如图，在 $\triangle ACB$ 中，$\angle ACB = 90^\circ$，$\triangle ABC$ 的角平分线 $AD$、$BE$ 相交于点 $P$，过 $P$ 作 $PF \perp AD$ 交 $BC$ 的延长线于点 $F$，交 $AC$ 于点 $H$. 有下列结论：\textcircled{1} $\angle APB = 135^\circ$；\textcircled{2} $\triangle ABP \cong \triangle FBP$；\textcircled{3} $\angle AHP = \angle ABC$；\textcircled{4} $AH + BD = AB$；其中正确的个数是（ ）

A. 1个 \quad B. 2个 \quad C. 3个 \quad D. 4个
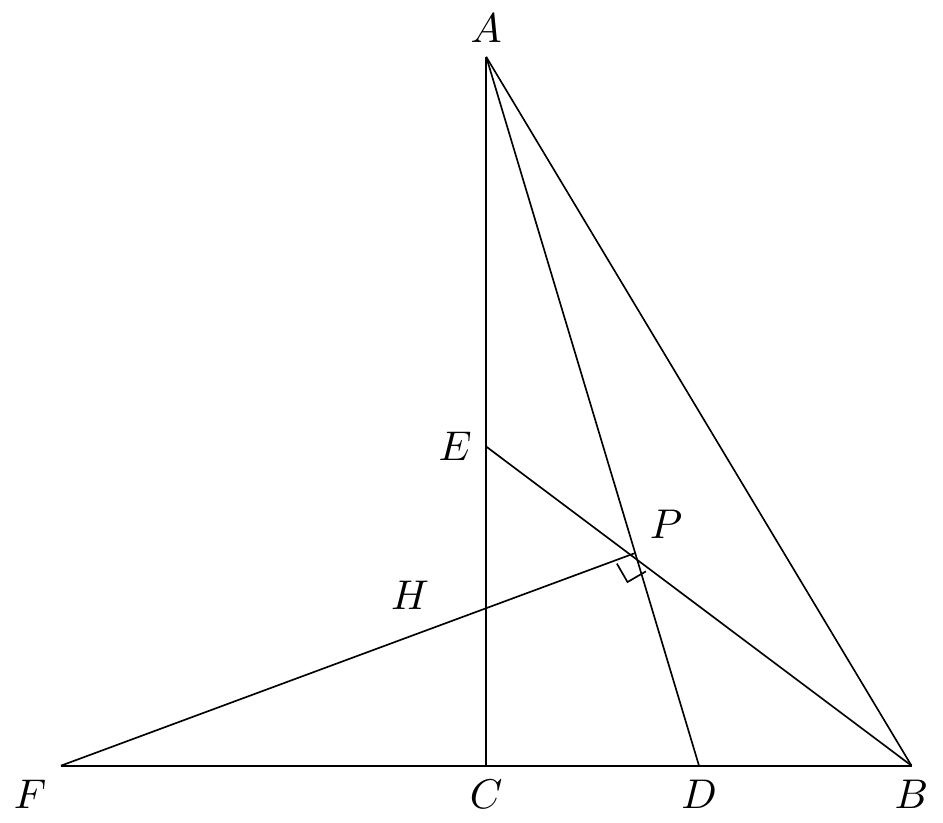
【解答】
解：在 $\triangle ABC$ 中，$\angle ACB = 90^\circ$，

$\therefore \angle CAB + \angle CBA = 90^\circ$，

$\because AD$、$BE$ 分别平分 $\angle CAB$、$\angle CBA$，

$\therefore \angle PAC = \angle PAB = \dfrac{1}{2}\angle CAB$，$\angle PBF = \angle PBA = \dfrac{1}{2}\angle CBA$，

$\therefore \angle PAB + \angle PBA = \dfrac{1}{2}(\angle CAB + \angle CBA) = \dfrac{1}{2} \times 90^\circ = 45^\circ$，

$\therefore \angle APB = 180^\circ - (\angle PAB + \angle PBA) = 180^\circ - 45^\circ = 135^\circ$，故结论\textcircled{1}正确；

$\therefore \angle BPD = 180^\circ - \angle APB = 180^\circ - 135^\circ = 45^\circ$，

又 $\because PF \perp AD$，

$\therefore \angle FPA = \angle FPD = 90^\circ$，

$\therefore \angle FPB = \angle FPD + \angle BPD = 90^\circ + 45^\circ = 135^\circ$，

$\therefore \angle APB = \angle FPB$，

在 $\triangle ABP$ 和 $\triangle FBP$ 中，

$\begin{cases}
\angle APB = \angle FPB \\
PB = PB \\
\angle PBA = \angle PBF
\end{cases}$

$\therefore \triangle ABP \cong \triangle FBP$ (ASA)，故结论\textcircled{2}正确.

$\therefore \angle BAP = \angle BFP$，$AB = FB$，$PA = PF$，

$\therefore \angle PAH = \angle PFD$，

在 $\triangle PAH$ 和 $\triangle PFD$ 中，

$\begin{cases}
\angle PAH = \angle PFD \\
PA = PF \\
\angle APH = \angle FPD
\end{cases}$

$\therefore \triangle PAH \cong \triangle PFD$ (ASA)，

$\therefore AH = FD$，$\angle AHP = \angle FDP$，

$\because \angle FDP$ 是 $\triangle ABD$ 的外角，

$\therefore \angle FDP > \angle ABC$，

$\therefore \angle AHP > \angle ABC$，故结论\textcircled{3}错误；

又 $\because AH = FD$，$AB = FB$，

$\therefore AB = FB = FD + BD = AH + BD$，

即 $AH + BD = AB$，故结论\textcircled{4}正确。

$\therefore$ 正确的个数是3个.

故选：C.